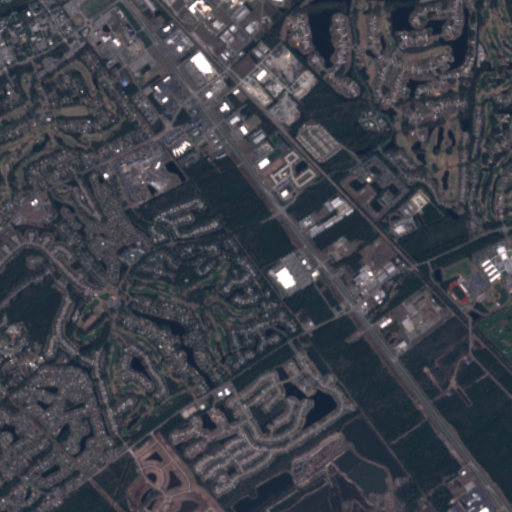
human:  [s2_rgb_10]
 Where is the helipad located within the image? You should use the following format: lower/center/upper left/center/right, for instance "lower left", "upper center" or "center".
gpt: The helipad is located in the center left of the image.
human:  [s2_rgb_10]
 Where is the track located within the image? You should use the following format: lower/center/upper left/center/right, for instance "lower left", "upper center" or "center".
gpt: The track is located in the center right of the image.
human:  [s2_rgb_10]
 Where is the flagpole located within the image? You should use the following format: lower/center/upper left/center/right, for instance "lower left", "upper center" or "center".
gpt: The flagpole is located in the upper left of the image.
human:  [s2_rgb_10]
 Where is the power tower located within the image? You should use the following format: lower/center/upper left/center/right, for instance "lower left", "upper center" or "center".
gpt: There is no power tower in the image.